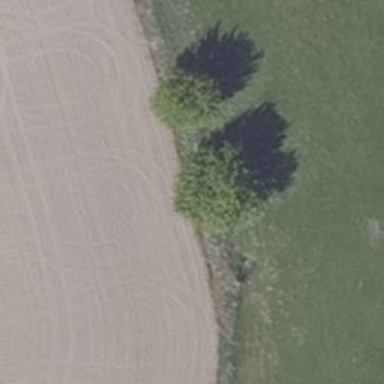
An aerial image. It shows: Deciduous broadleaved tree.